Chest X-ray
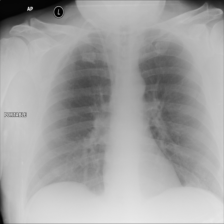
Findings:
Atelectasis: negative
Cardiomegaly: negative
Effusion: negative
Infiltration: negative
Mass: negative
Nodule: positive
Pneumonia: negative
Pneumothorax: negative
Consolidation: negative
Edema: positive
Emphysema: negative
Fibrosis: negative
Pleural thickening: negative
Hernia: negative